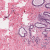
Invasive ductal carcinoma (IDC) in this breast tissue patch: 0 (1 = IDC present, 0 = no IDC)